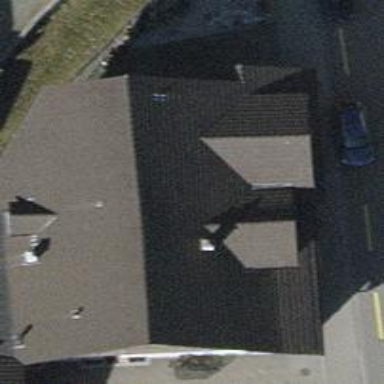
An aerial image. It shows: Restaurant.